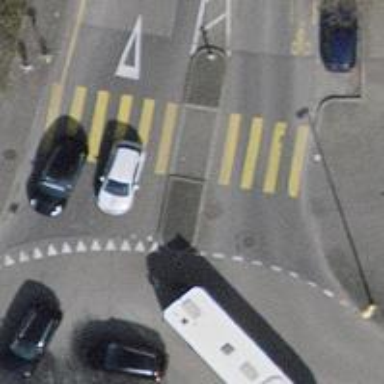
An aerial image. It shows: Uncontrolled zebra crossing with pedestrian island.